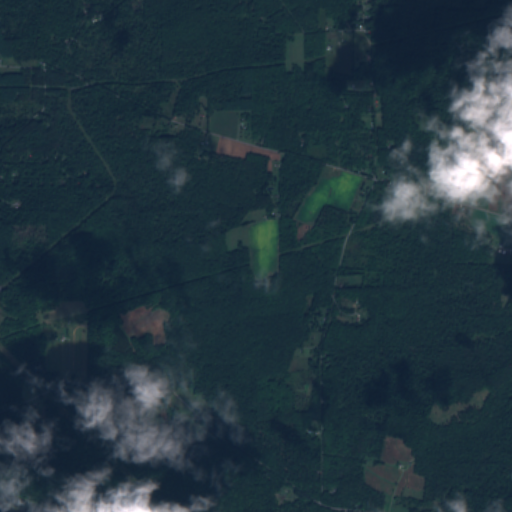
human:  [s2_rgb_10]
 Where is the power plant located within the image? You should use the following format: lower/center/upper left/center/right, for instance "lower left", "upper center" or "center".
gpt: The power plant is located in the center left of the image.
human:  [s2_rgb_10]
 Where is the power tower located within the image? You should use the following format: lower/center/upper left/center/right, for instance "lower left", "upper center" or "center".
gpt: The power tower is located in the lower left of the image.
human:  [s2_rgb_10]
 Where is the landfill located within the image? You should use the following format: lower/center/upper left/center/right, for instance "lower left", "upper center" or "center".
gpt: There is no landfill in the image.